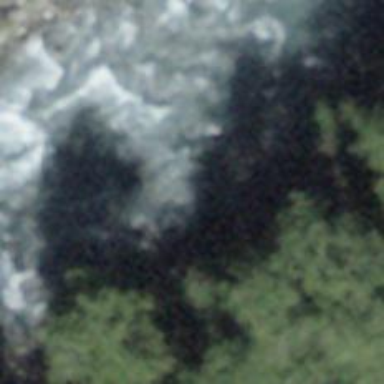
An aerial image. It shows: Rapid grade 4 whitewater.